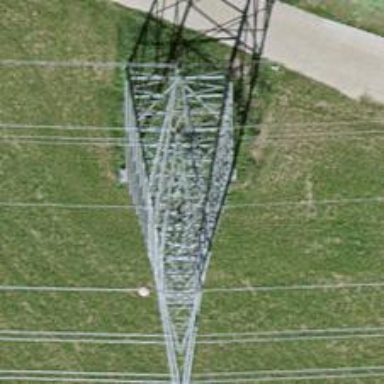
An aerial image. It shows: Power tower.